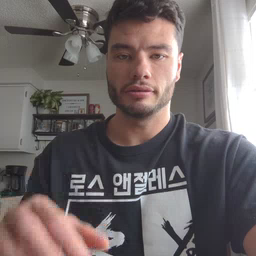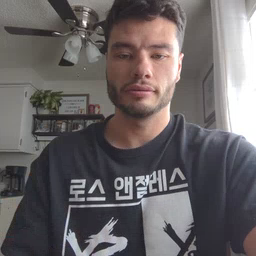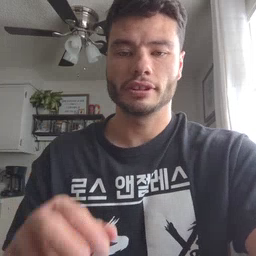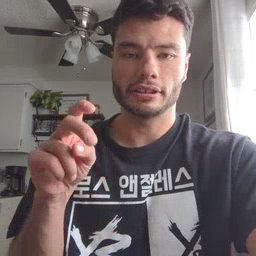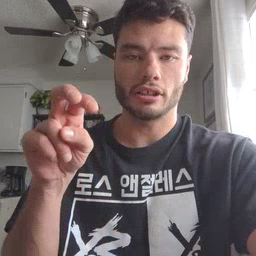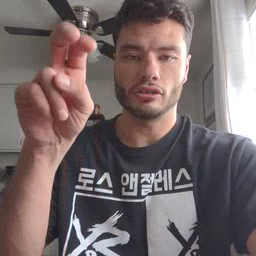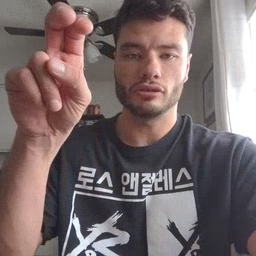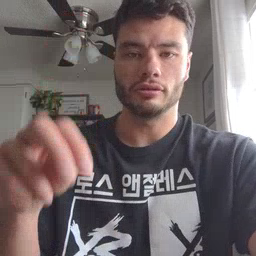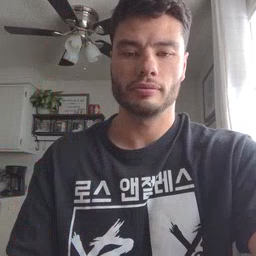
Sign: stairs